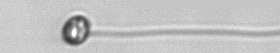
Label: flagellate